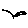
Label: bird